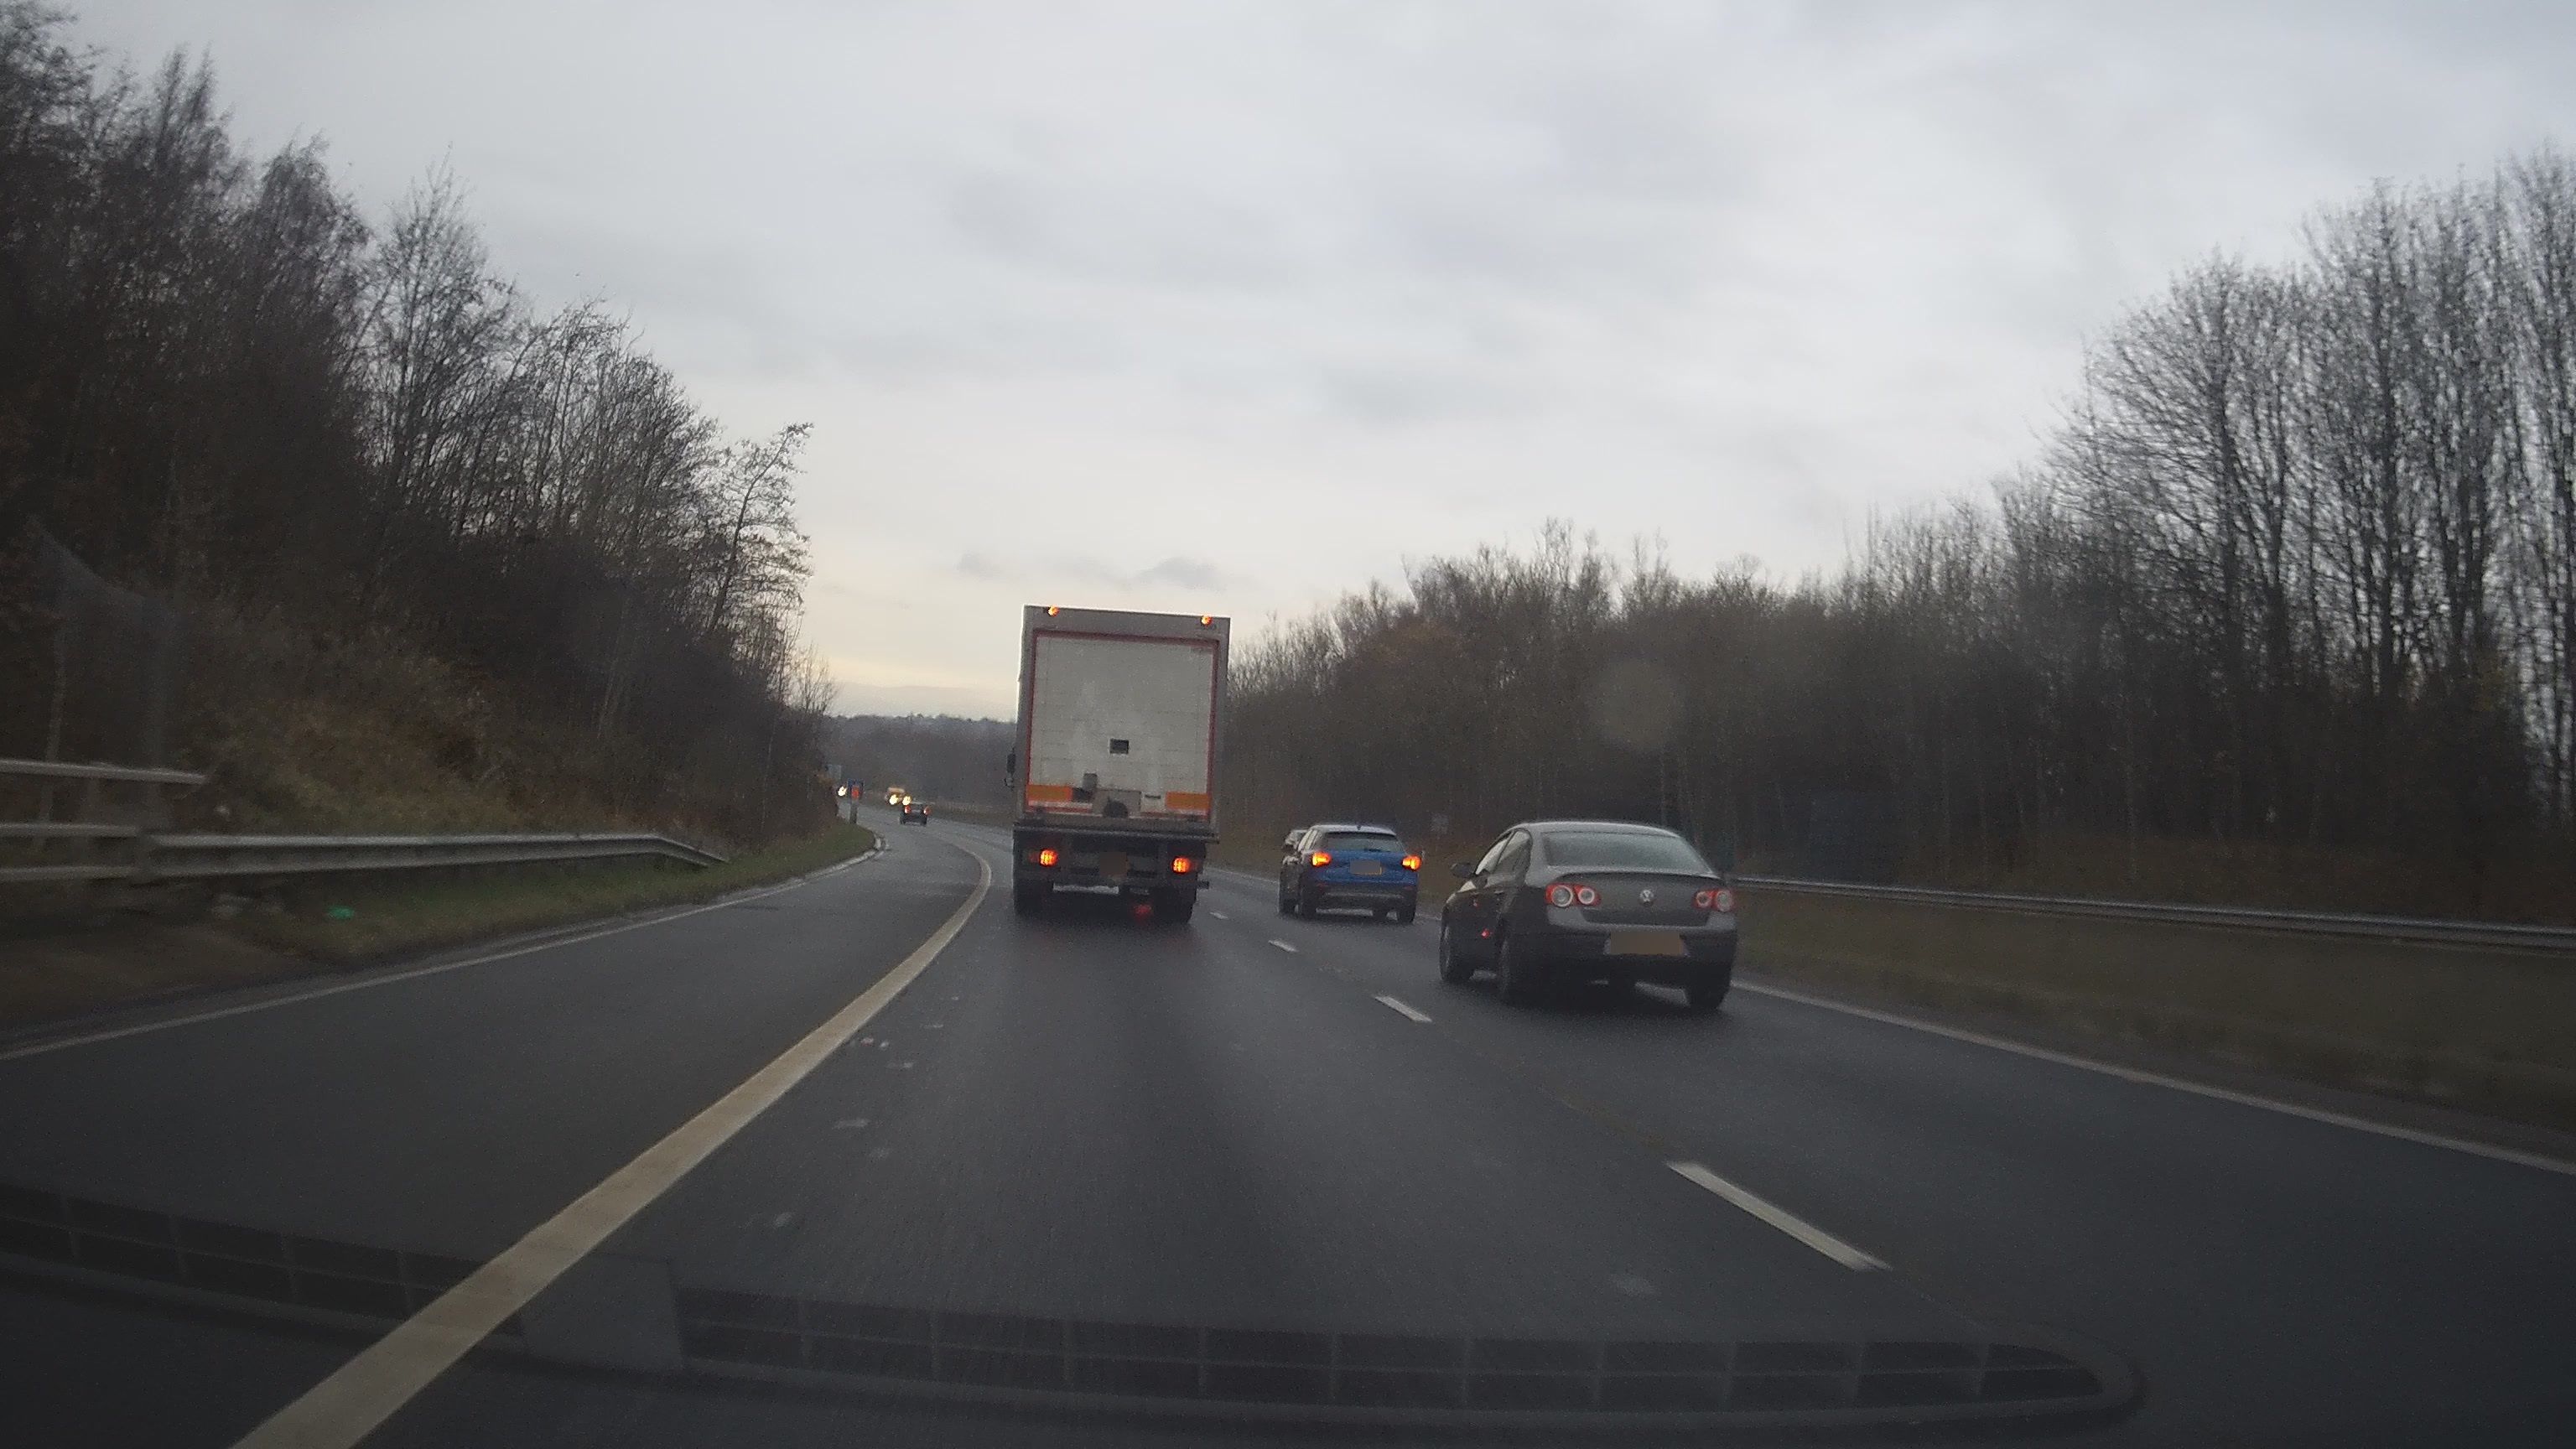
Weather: cloudy
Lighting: dusk/dawn
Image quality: slightly poor
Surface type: driving surface
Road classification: footway, track
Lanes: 2.0
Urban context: urban centre
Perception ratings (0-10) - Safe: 1.45, Lively: 0.73, Beautiful: 2.19, Boring: 7.21, Depressing: 2.68, Wealthy: 1.05